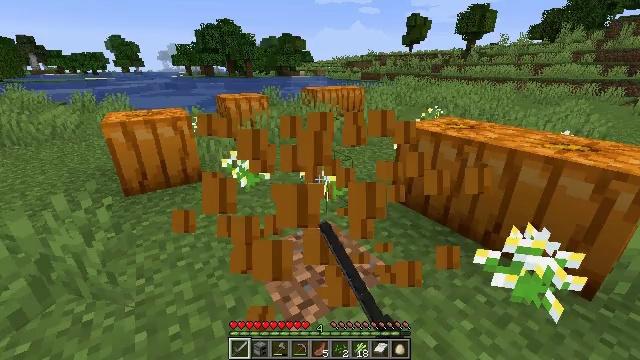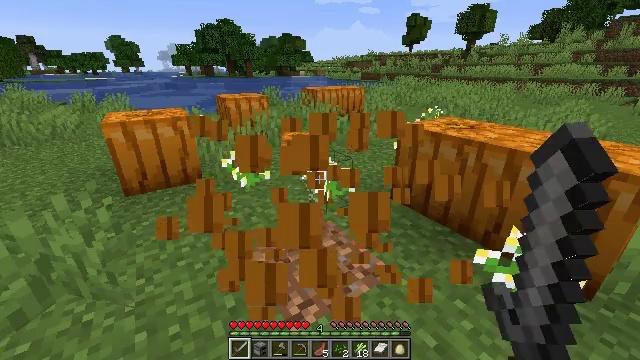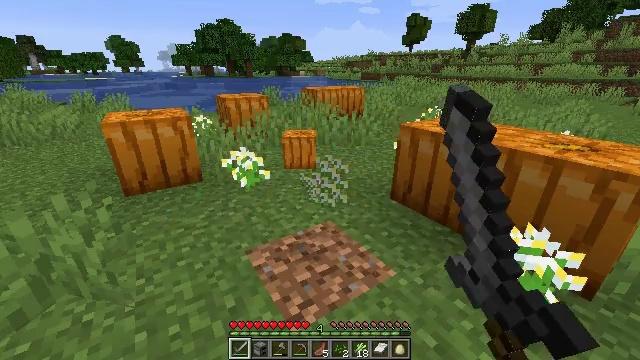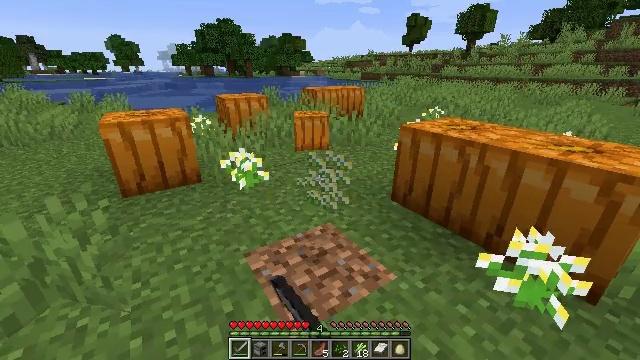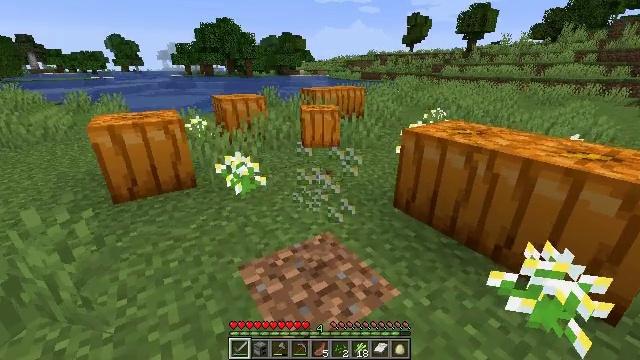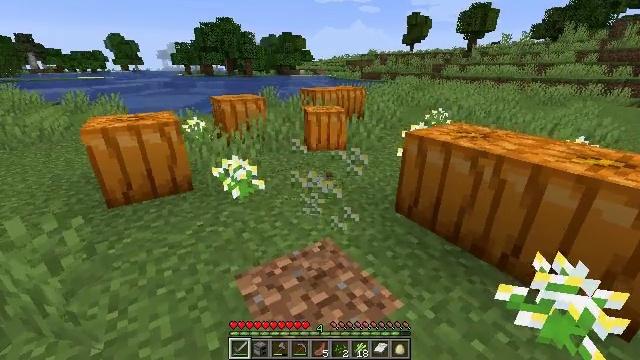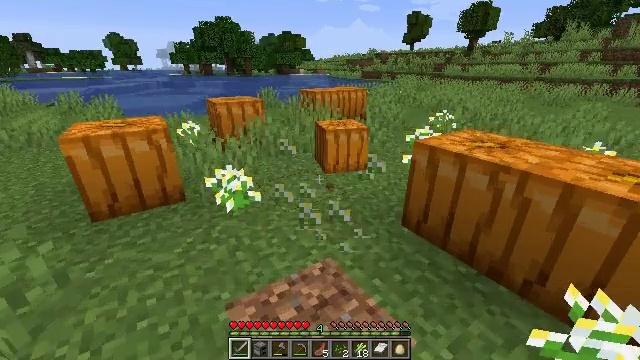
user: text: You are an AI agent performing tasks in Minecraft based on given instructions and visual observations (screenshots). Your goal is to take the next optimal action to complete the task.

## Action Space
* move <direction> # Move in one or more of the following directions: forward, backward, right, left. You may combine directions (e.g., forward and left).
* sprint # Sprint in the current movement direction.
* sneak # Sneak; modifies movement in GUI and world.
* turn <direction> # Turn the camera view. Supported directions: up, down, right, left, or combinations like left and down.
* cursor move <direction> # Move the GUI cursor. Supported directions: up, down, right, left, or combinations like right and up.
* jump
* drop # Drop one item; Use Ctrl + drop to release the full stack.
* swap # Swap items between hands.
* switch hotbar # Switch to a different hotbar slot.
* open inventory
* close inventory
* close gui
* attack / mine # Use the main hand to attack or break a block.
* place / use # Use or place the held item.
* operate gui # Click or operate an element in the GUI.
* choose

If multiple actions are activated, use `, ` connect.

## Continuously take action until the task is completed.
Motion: motion action
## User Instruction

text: Harvest the azure bluet plant.
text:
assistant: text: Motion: attack / mine
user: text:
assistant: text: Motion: attack / mine
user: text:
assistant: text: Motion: move forward, attack / mine
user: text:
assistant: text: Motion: move forward
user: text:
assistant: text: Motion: move forward
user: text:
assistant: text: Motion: move forward
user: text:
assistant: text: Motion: no_op